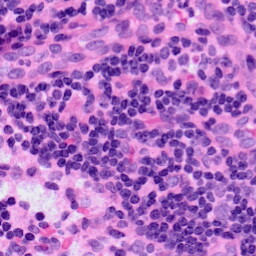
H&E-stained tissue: LymphNode